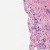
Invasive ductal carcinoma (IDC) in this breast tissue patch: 0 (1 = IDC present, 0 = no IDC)